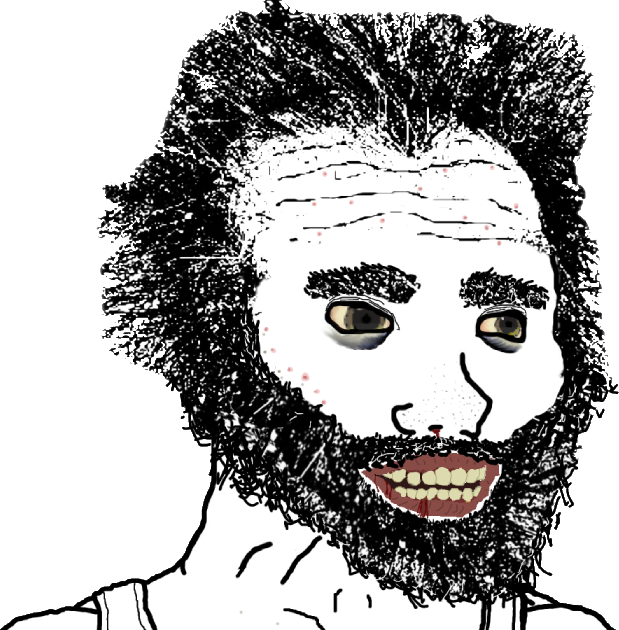
Label: 5_Doomer